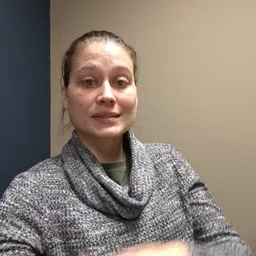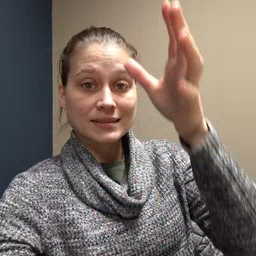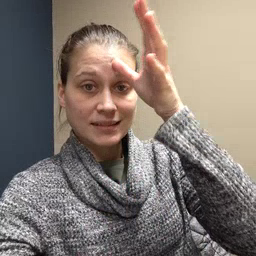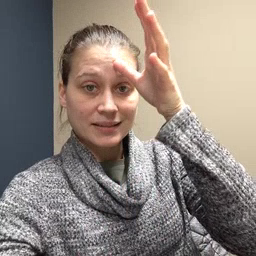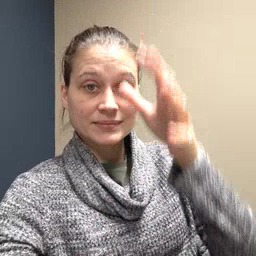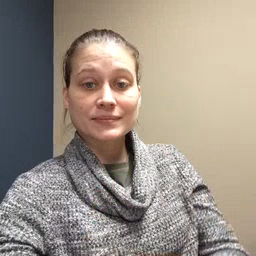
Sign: dad